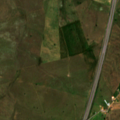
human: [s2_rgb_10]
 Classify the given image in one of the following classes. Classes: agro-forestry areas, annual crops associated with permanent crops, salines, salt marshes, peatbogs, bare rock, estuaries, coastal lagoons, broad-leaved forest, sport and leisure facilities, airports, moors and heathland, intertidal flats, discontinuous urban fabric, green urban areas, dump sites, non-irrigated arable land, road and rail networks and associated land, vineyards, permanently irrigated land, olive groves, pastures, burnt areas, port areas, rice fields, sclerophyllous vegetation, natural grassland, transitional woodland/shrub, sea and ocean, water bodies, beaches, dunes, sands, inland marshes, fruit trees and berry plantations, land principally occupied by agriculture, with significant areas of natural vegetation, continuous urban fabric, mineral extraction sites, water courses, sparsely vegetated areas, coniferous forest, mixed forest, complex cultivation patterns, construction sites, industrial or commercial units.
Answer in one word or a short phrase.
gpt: non-irrigated arable land, transitional woodland/shrub